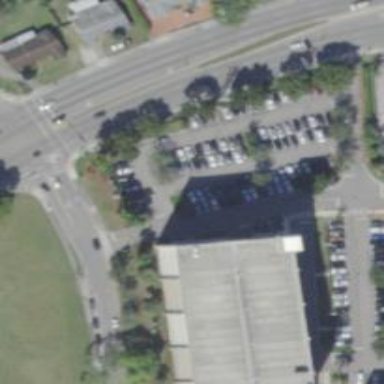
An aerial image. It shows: Multi-storey parking building.